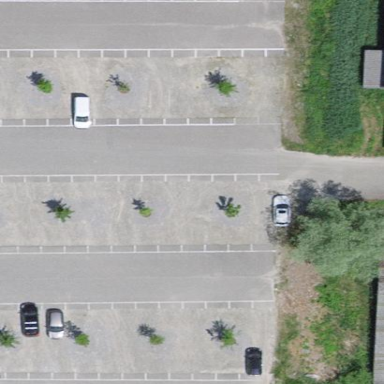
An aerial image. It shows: Unpaved surface parking area.